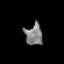
Tissue: prostate
Cell type: Fibroblasts
Senescence score: 0.7073
Nuclear area (px): 356
Mean DAPI intensity: 128.688